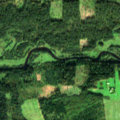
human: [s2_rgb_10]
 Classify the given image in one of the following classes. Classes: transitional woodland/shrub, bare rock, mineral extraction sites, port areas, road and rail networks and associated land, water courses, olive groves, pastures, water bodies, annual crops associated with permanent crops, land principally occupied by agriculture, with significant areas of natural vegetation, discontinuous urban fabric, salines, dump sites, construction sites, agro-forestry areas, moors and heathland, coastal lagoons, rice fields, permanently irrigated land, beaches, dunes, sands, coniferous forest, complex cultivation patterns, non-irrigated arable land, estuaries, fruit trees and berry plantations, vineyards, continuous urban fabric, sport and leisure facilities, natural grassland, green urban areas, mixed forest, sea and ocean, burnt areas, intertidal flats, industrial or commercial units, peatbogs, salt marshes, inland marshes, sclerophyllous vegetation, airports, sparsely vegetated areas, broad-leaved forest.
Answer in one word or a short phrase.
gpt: non-irrigated arable land, pastures, coniferous forest, mixed forest, transitional woodland/shrub